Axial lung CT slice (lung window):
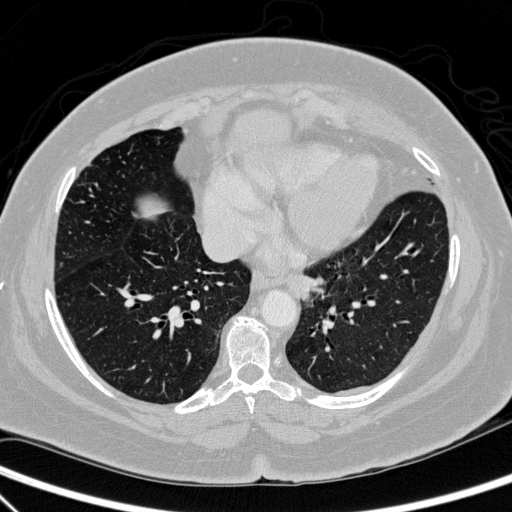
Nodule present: no